Field crop: tomato
Growth stage: 2
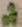
Species: solanum